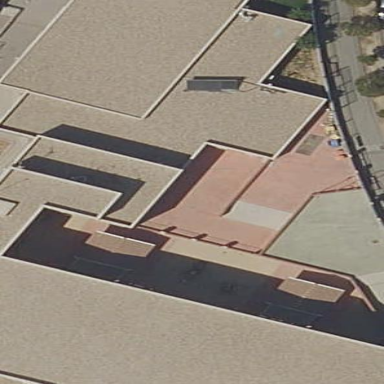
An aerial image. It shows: School building.